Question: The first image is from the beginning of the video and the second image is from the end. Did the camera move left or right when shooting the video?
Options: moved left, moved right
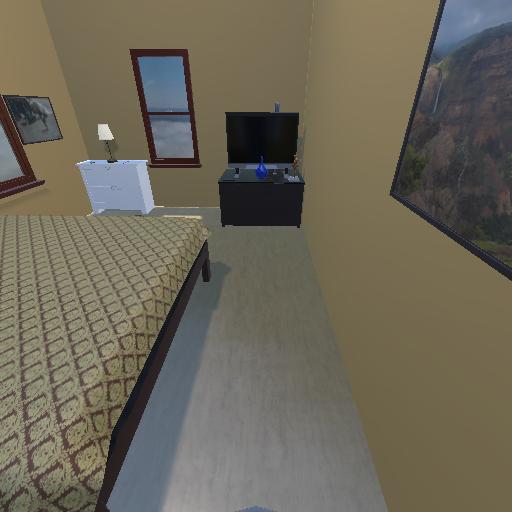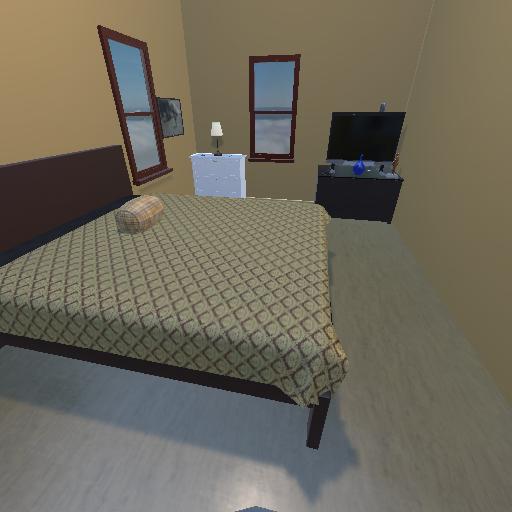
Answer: moved left